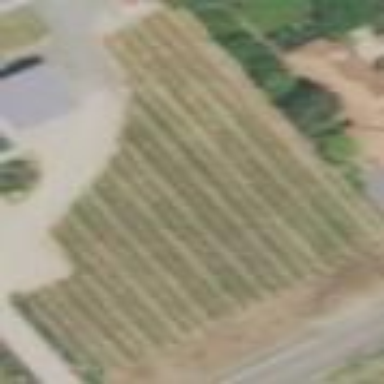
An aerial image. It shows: Vineyard with grape crops.